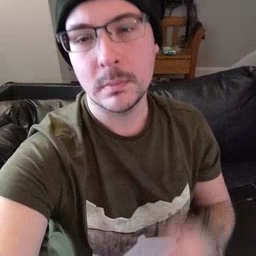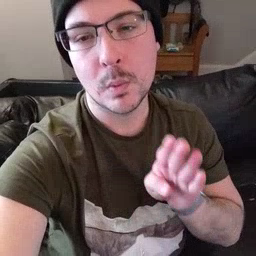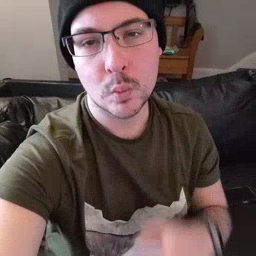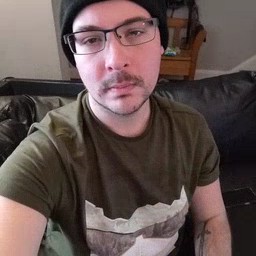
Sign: blue